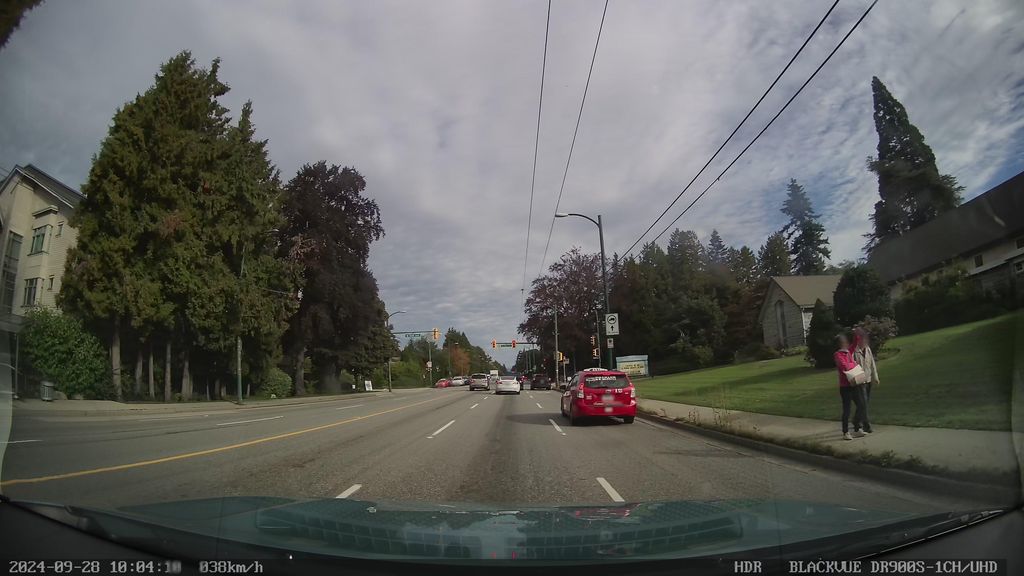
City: vancouver